Question: Note- This Image is for representation. Column 'D', 'E' has around 100 rows

Here i want to put a Formula in 'G' column field where 7100 appears.
At the moment i am myself calculating 1100 + 1000 + 5000 and adding and writing 7100 in the G column. I want a Formula where Numbers in column 'E' are only added if column 'D' has something written in front of it for e.g: - 10 or 11, or 12, 555 , 666 & so on...... If nothing is written in column 'D' like for e.g:- next to 4000 then this 4000 should not be added to 7100 and likewise the last 'E' field 1000 also will not be added as nothing in written in column 'D' against it.
Requesting for help in coming up with such a formula.
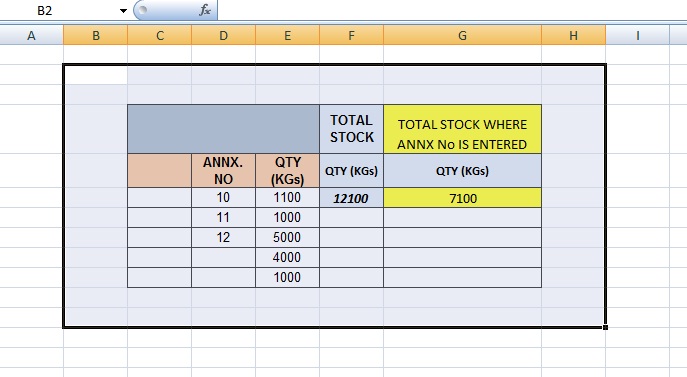
Answer: stick this in any cell in column G
'''
=SUMIF(D:D,">0",E:E)
'''
Note: this will only work if column D:D has numerical values